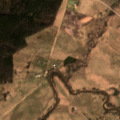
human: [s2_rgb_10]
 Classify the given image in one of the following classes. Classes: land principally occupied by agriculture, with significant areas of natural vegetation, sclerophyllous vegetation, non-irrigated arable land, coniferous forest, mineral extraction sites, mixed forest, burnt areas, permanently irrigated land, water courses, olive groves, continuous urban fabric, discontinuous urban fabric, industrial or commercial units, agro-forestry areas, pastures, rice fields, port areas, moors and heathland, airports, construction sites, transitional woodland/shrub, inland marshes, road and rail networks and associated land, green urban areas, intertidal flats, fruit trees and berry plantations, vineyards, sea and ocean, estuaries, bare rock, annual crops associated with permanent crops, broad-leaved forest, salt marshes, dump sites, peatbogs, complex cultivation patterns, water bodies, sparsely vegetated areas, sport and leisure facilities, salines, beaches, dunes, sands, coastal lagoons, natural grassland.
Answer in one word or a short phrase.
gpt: non-irrigated arable land, pastures, land principally occupied by agriculture, with significant areas of natural vegetation, coniferous forest, mixed forest